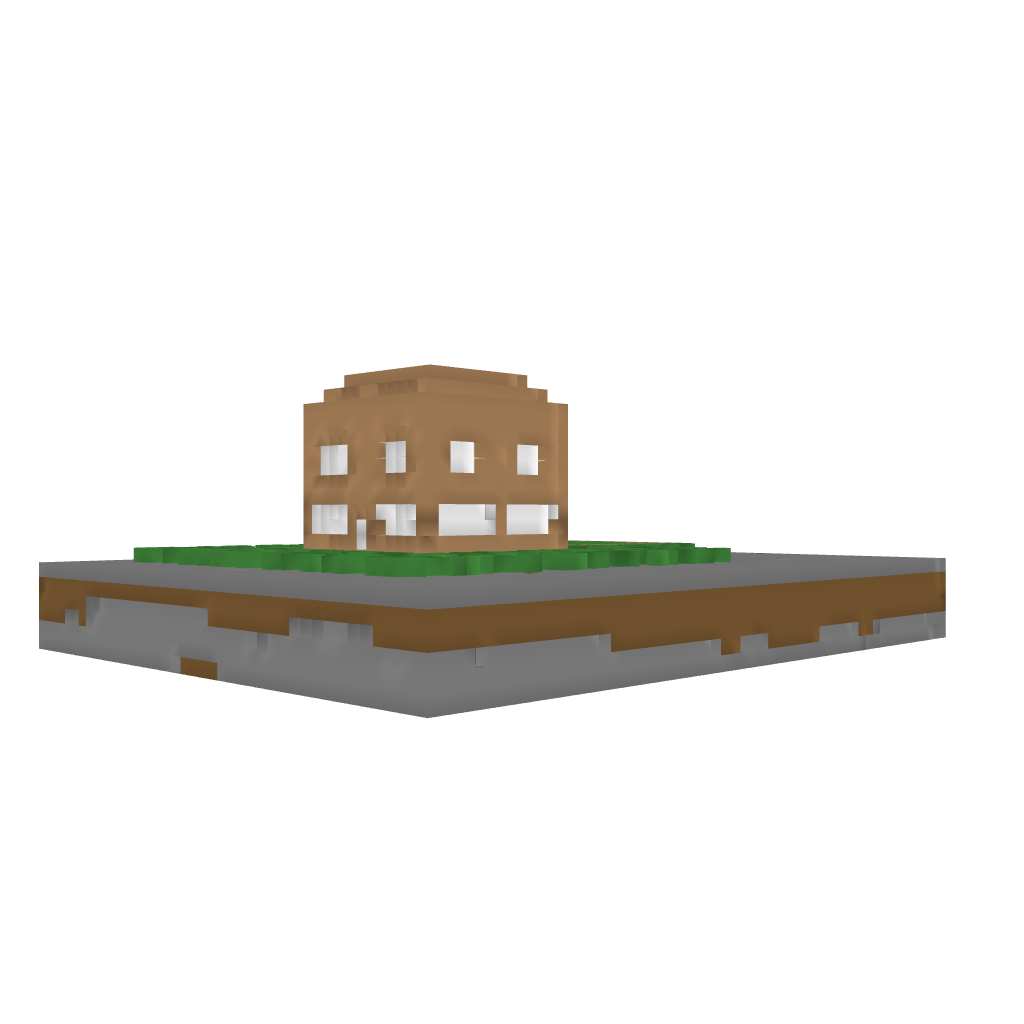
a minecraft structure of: large House 2 floors wood and glass with roof 6 blocks of earth 1 block of grass house on top